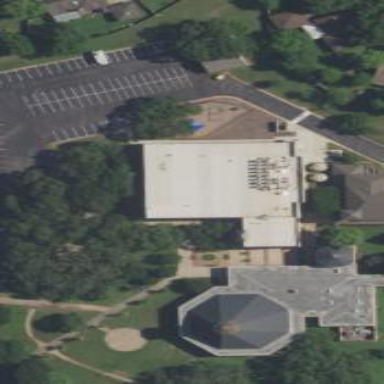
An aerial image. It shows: Community centre building.